Group 1:
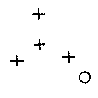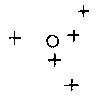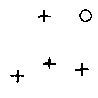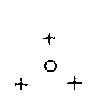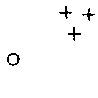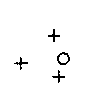
Group 2:
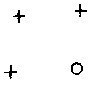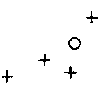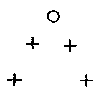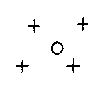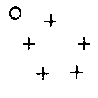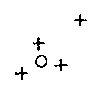
Rule separating the two groups: The convex hull of the crosses forms an equilateral triangle vs. the convex hull of the crosses does not form an equilateral triangle.
Concepts: convex_hull, equilateral_triangle, triangle
Author: Mikhail M. Bongard
Reference: M. M. Bongard, Pattern Recognition, Spartan Books, 1970, p. 241.